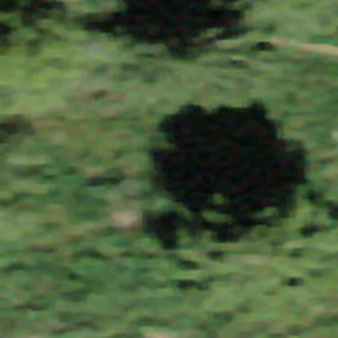
Label: other